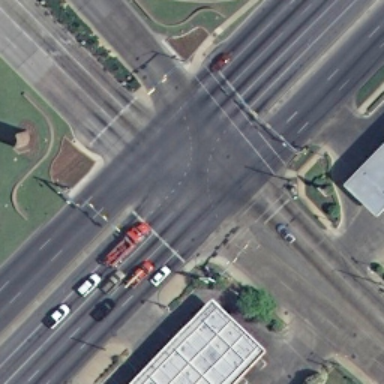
An intersection with some cars on the road .